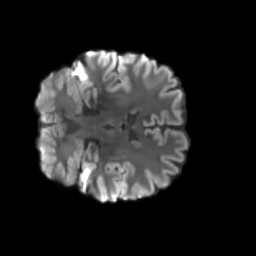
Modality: T2w
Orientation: coronal
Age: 41
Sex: male
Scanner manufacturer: siemens
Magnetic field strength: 3 T
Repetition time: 3.23 s
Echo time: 0.0892 s